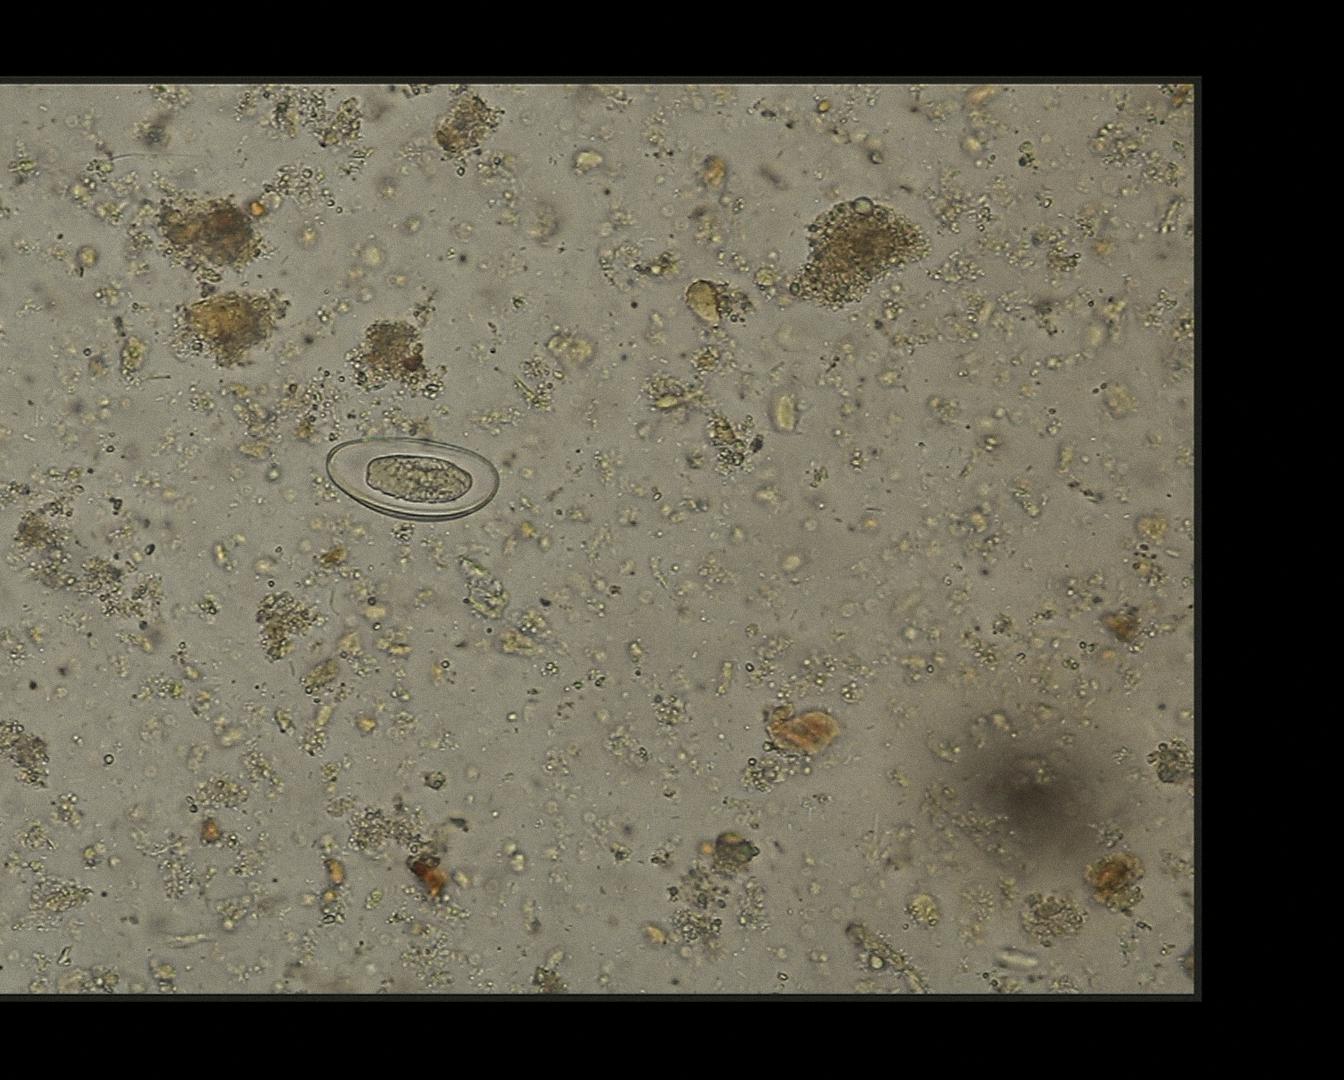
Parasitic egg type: Enterobius vermicularis